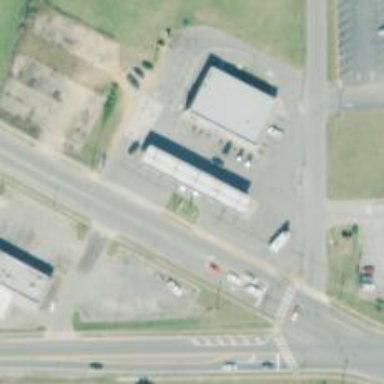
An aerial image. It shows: Convenience shop.